Question: I intend to create a opencv application which shows the output in the following way:
Output Window:

The application plays two videos side by side. Tracbkars 1 and 3 control video 1 (modify section Sub Image 1), and trackbars 2 and 4 control video 2 (modify section Sub Image 2).
I need to align the trackbars as shown in the image. How do i do that in opencv? cvCreateTrackbar does not provide any alignment operations.
What could be the alternative?
Thanks.
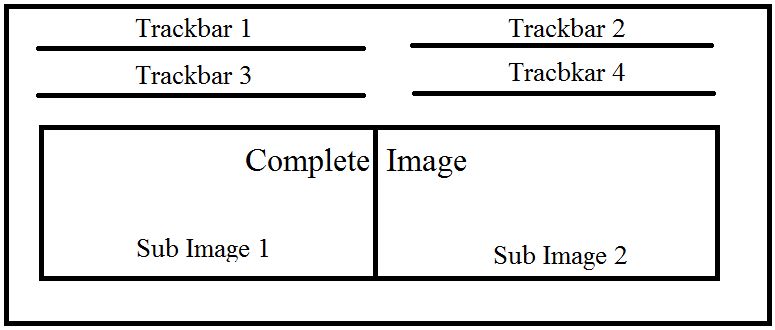
Answer: In my experience, OpenCV controls are mostly useful for prototyping and quickly testing algorithm; for more advanced UI design you'd better use a separate tool.